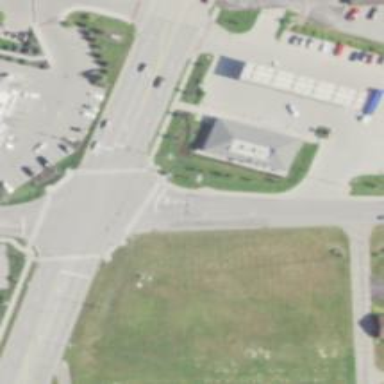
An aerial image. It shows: Asphalt road with separate sidewalk. The road is classified as tertiary link.